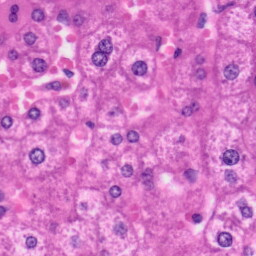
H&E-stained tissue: Liver